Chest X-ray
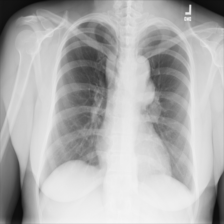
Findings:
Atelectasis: negative
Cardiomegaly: negative
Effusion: negative
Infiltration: negative
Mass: negative
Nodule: negative
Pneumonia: negative
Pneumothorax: negative
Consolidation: negative
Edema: negative
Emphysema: negative
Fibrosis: negative
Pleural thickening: negative
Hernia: negative